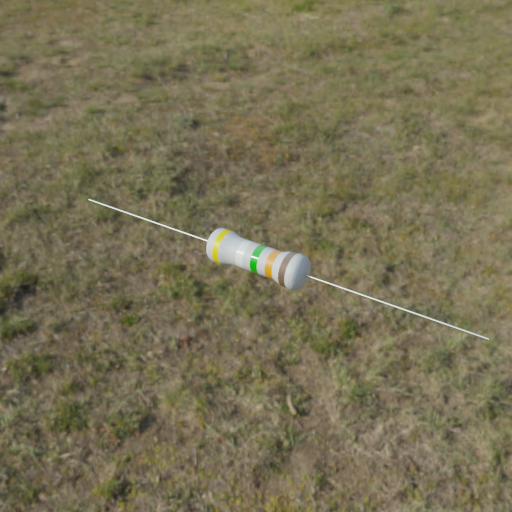
Resistor colour bands (in order): yellow, white, green, orange, brown